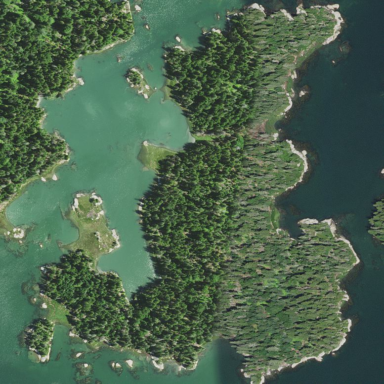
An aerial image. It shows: Islet along the natural coastline.